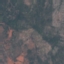
Label: HerbaceousVegetation